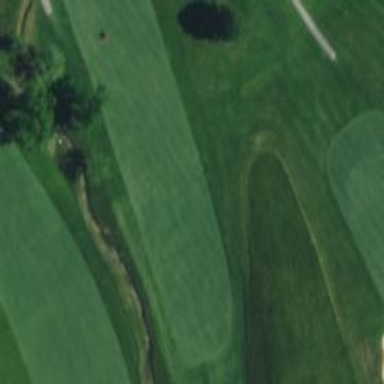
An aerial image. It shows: Golf hole.